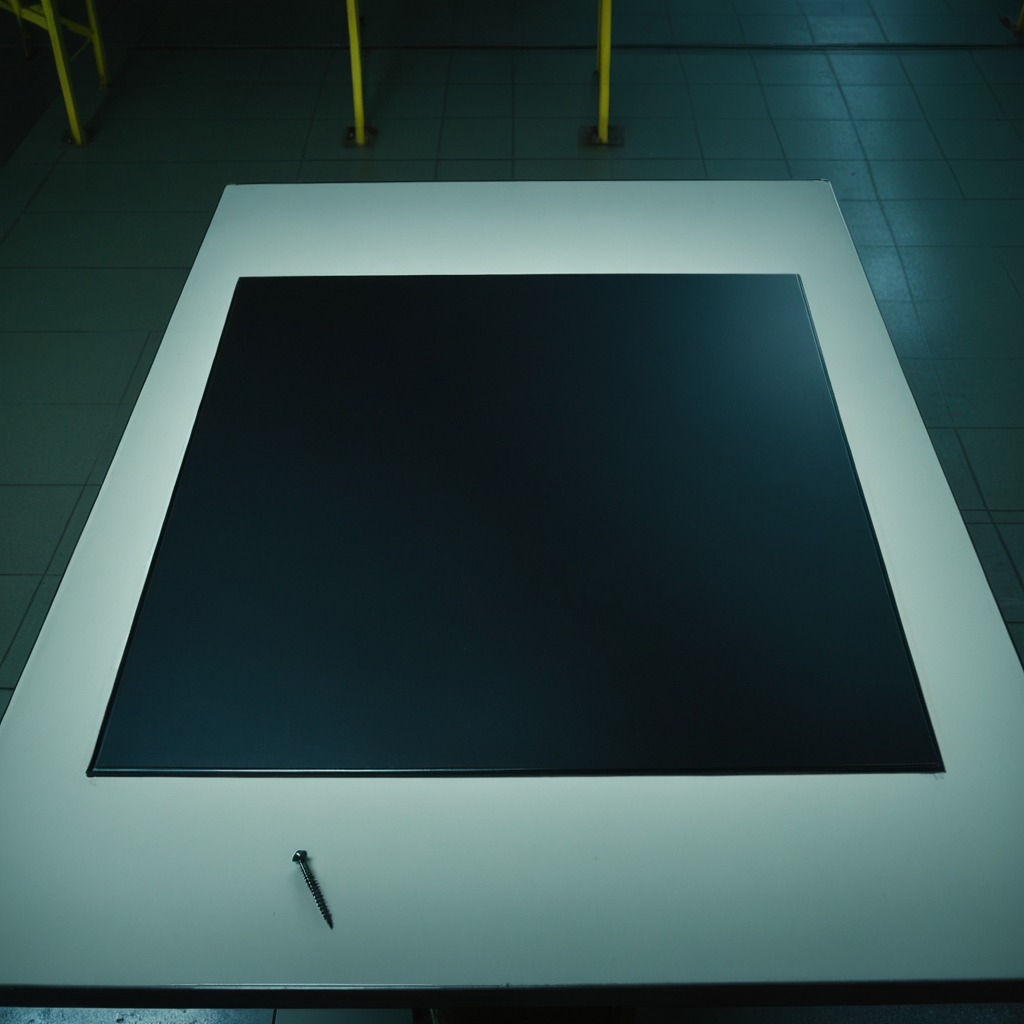
A metal screw lying on a clean empty table in a railway signal maintenance room lit by harsh overhead fluorescents photorealistic surface textures crisp shadows high dynamic range